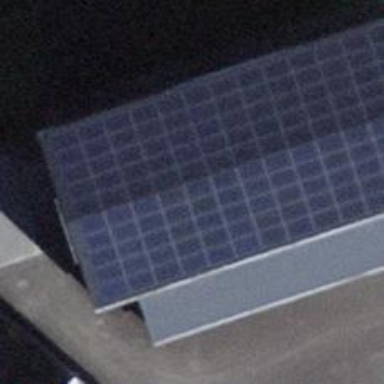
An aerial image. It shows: Solar power generator using photovoltaic panels.